Brain MRI, t1w sequence, axial 2D slice.
Patient: age 26, sex F, weight 78 kg, height 1.78 m
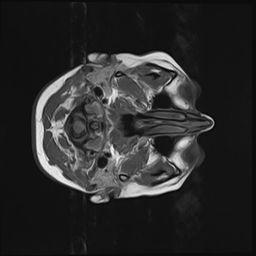